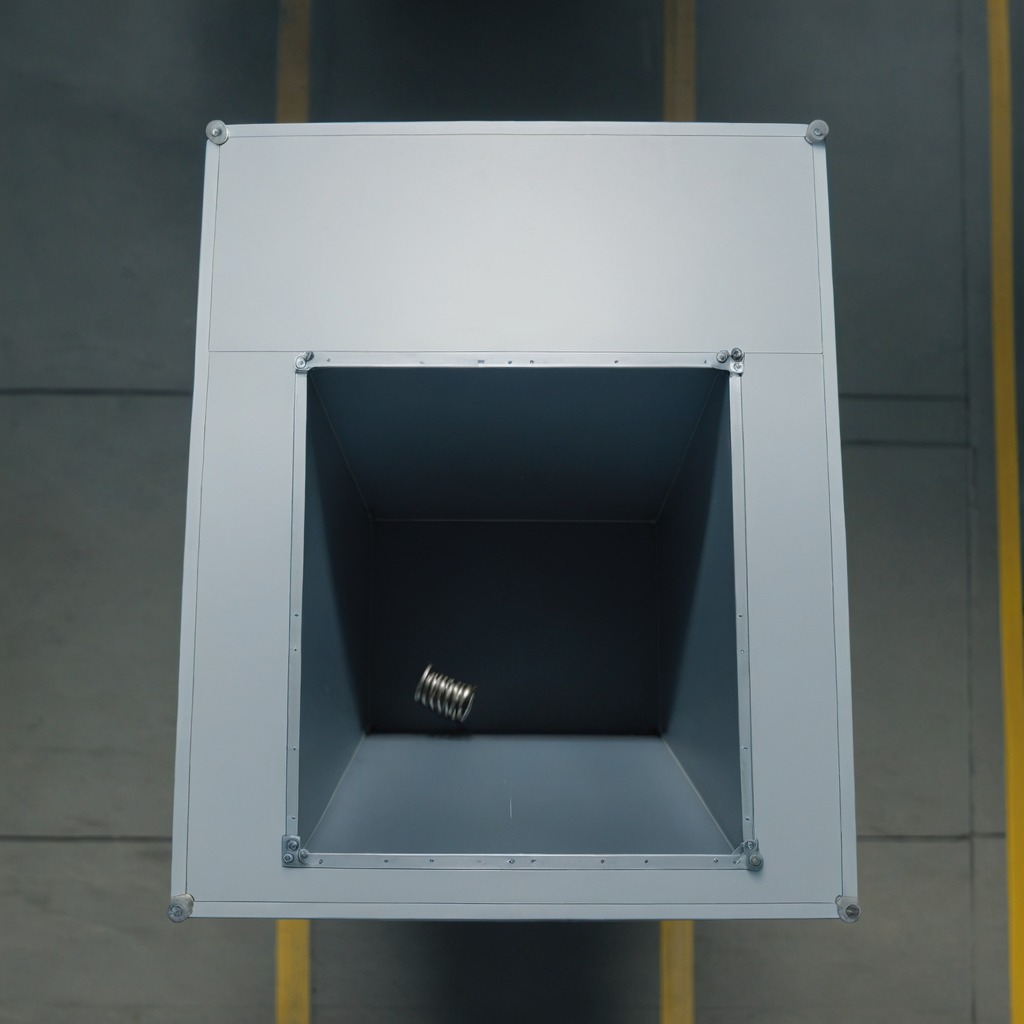
A coiled metal spring is lying on the toolbox surface.